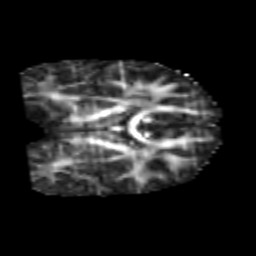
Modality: FA
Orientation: coronal
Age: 6
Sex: male
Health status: healthy